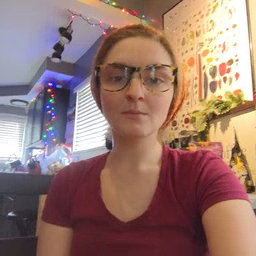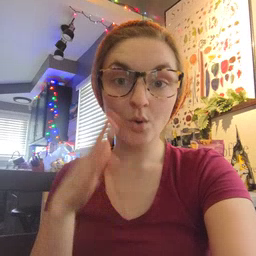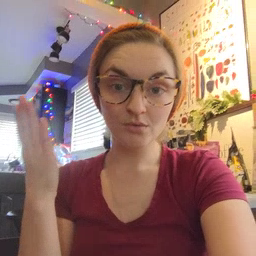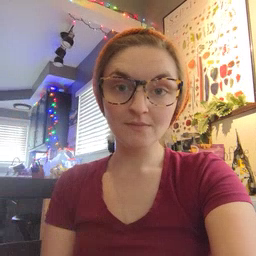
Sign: open